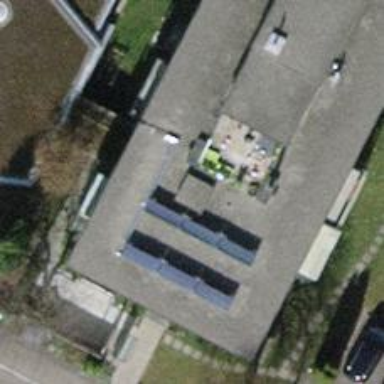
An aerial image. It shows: Nursing home.